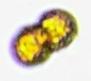
Label: Margalefidinium